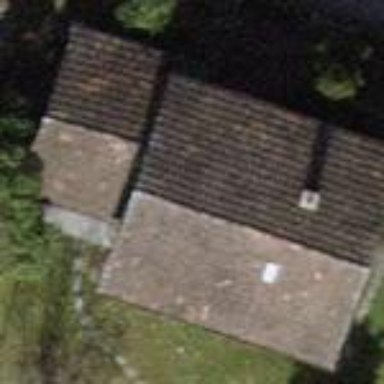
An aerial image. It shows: Detached building.